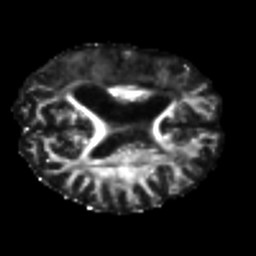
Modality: FA
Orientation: axial
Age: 39
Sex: female
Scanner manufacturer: siemens
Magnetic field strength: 3 T
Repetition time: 7.3 s
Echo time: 0.087 s